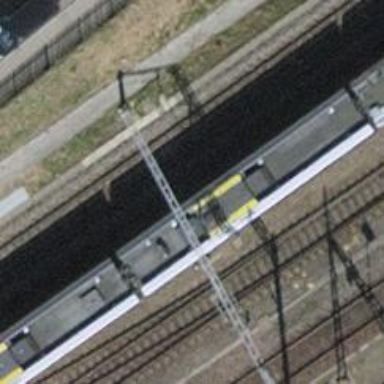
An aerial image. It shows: Railway milestone.